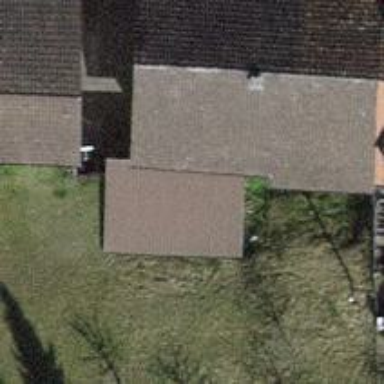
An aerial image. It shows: Building with tile roof.